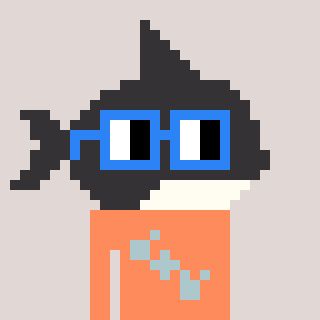
a pixel art character with square blue glasses, a orca-shaped head and a peachy-colored body on a warm background